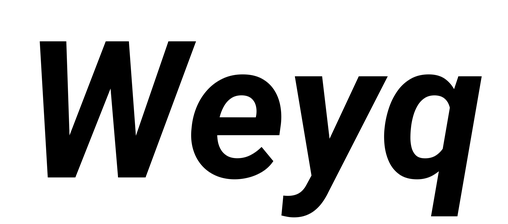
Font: Roboto-Italic_Bold_Italic